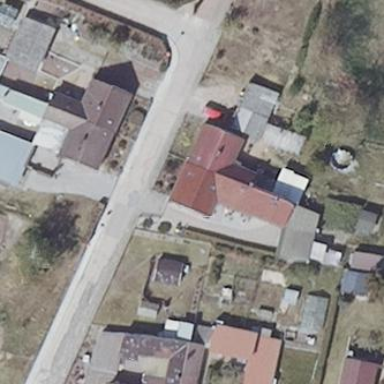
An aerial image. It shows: Simple house.